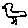
Label: bird